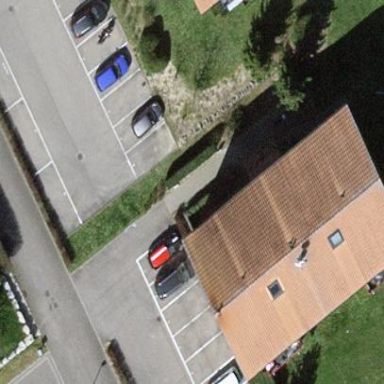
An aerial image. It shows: Image showing building with apartments.